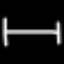
Label: bed